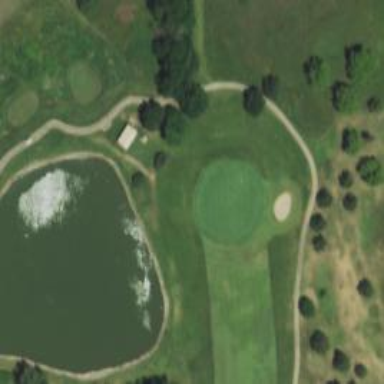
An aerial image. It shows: Golf hole.